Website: macys
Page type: customer-info-address
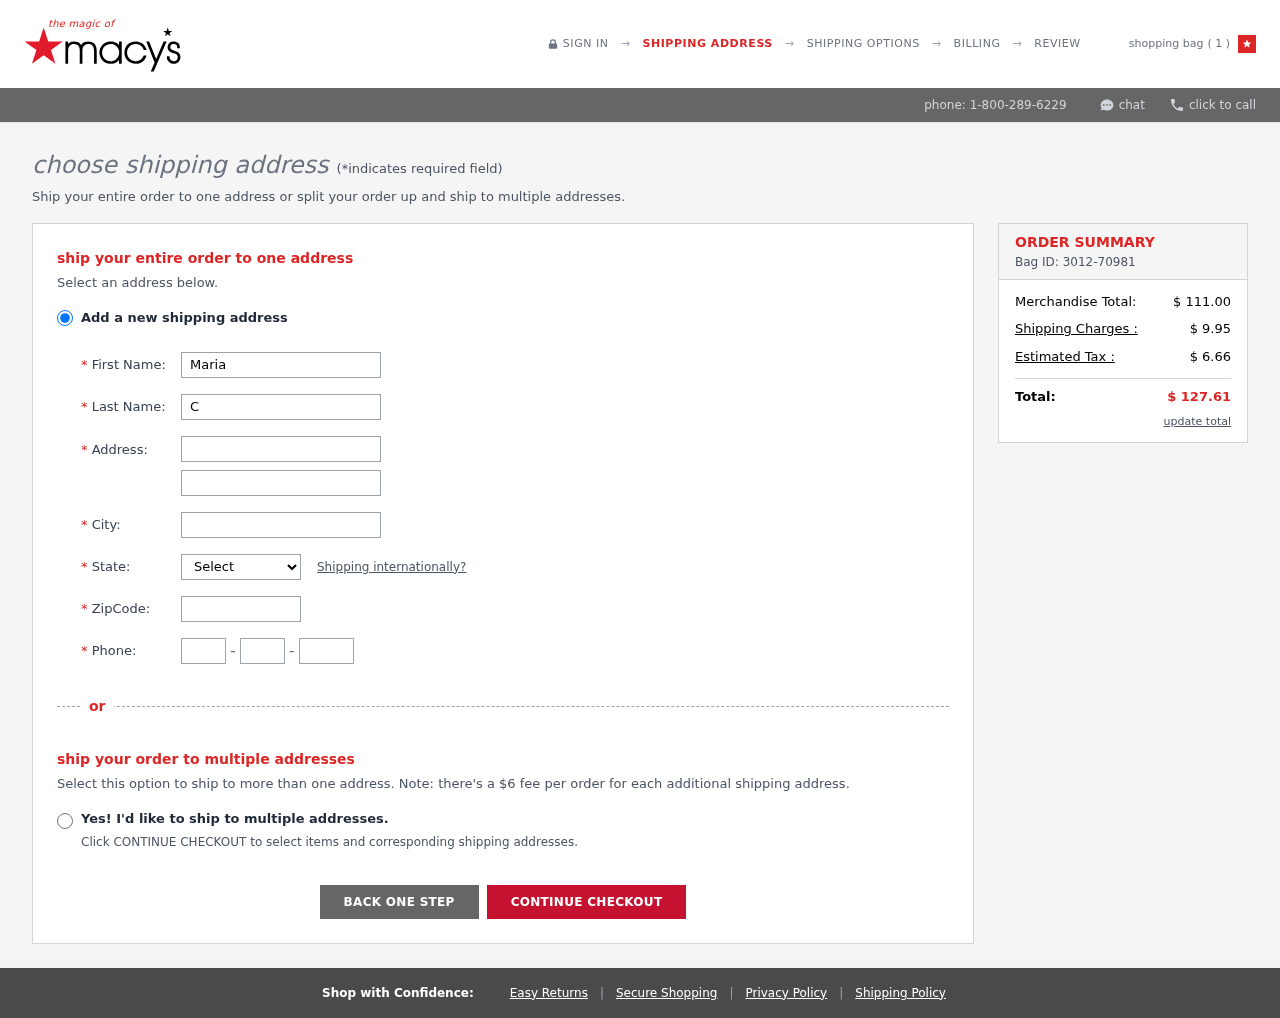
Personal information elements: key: PII_CITY
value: Rosemouth
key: PII_FIRSTNAME
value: Maria
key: PII_LASTNAME
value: Chang
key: PII_PHONE_AREA
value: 276
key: PII_PHONE_PREFIX
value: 844
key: PII_PHONE_SUFFIX
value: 9333
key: PII_POSTCODE
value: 72185
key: PII_STATE_ABBR
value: MN
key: PII_STREET
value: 387 Mccann Freeway Suite 037
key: PII_STREET2
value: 401 Melanie Manor Suite 297
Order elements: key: ORDER_NUM_ITEMS
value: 1
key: ORDER_ID
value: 3012-70981
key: ORDER_SUBTOTAL
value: $ 111.00
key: ORDER_SHIPPING_COST
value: $ 9.95
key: ORDER_TAX
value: $ 6.66
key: ORDER_TOTAL
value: $ 127.61